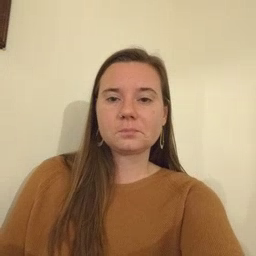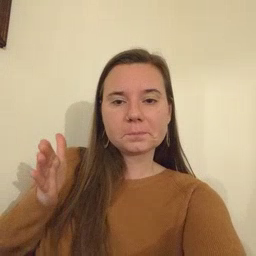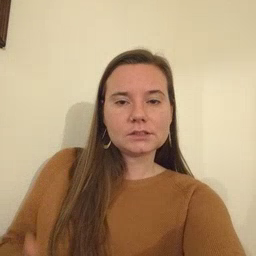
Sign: beside